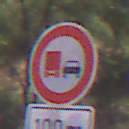
Verkehrszeichen: UeberholverbotKraftfahrzeuge
Zusatzzeichen unten: Entfernungsangaben1
Umgebung: Outdoor, RoadRail
Tageszeit: Midday
Wetter: Clear
Licht: Natural
Jahreszeit: NotSpecified
Kontrast: HighContrast